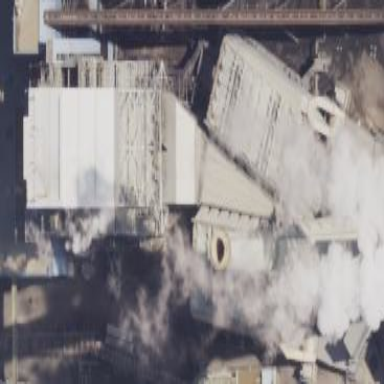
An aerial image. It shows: Building with steam turbine power generator.